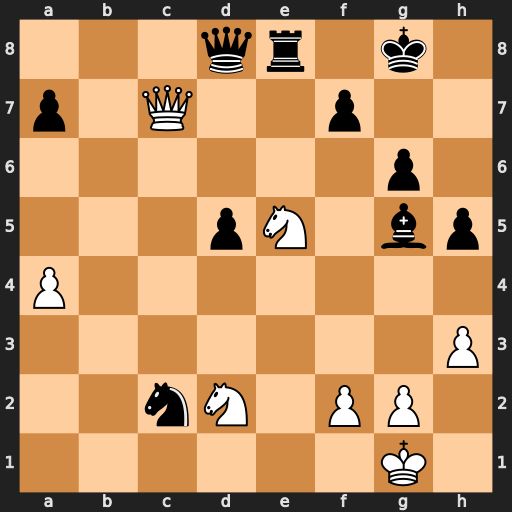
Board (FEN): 3qr1k1/p1Q2p2/6p1/3pN1bp/P7/7P/2nN1PP1/6K1
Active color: w
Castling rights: -
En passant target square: -
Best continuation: Qxf7+ Kh8 Nxg6#